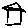
Label: house